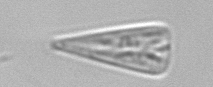
Label: Licmophora